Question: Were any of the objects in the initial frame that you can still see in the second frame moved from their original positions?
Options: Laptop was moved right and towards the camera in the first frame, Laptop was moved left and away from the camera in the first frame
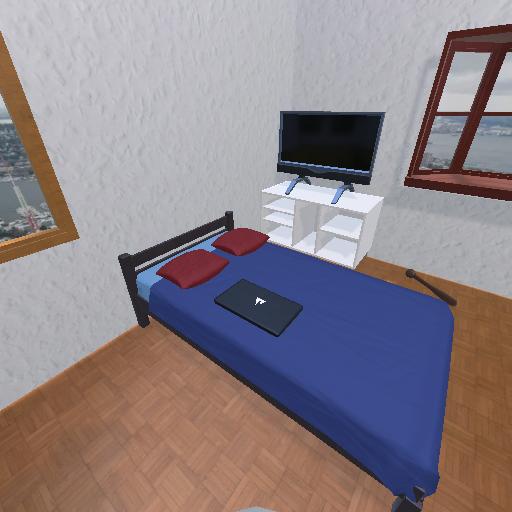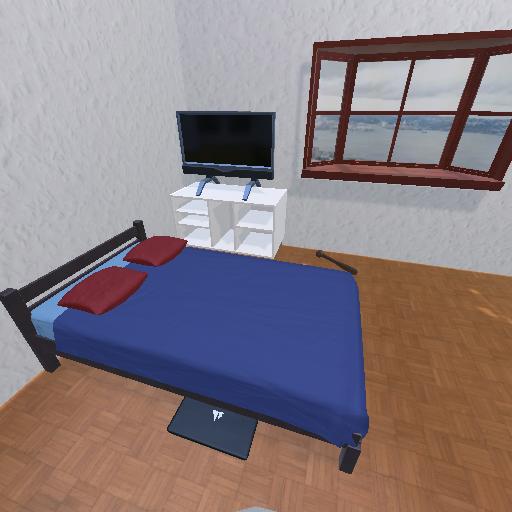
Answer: Laptop was moved right and towards the camera in the first frame